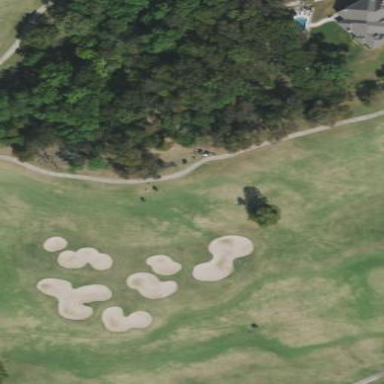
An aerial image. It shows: Grassy area designated as golf fairway.